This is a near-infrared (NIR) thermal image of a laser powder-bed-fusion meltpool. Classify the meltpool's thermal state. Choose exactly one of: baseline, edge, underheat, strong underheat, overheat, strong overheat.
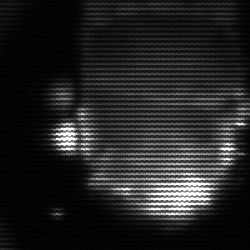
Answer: baseline